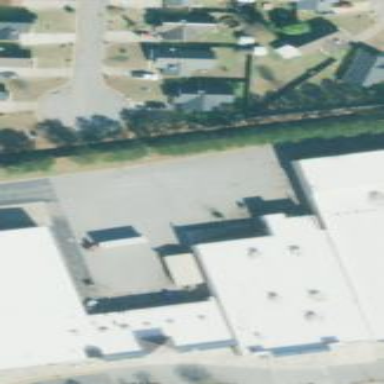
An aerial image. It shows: Retail building.